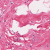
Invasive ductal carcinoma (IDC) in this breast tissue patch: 0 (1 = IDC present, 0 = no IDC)